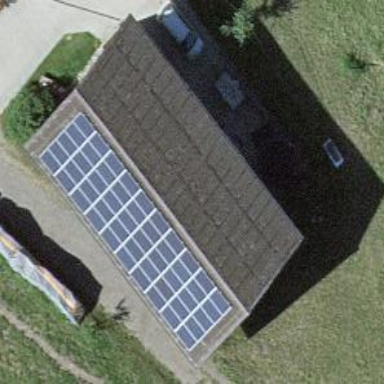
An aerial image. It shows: Solar power generator utilizing photovoltaic technology with solar photovoltaic panels.